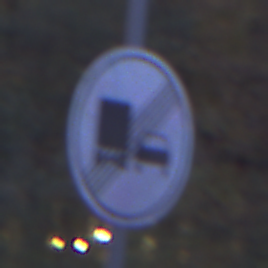
Verkehrszeichen: EndeUeberholverbotKraftfahrzeuge
Umgebung: Outdoor, Suburban
Tageszeit: Night
Wetter: PartlyCloudy
Licht: Artificial
Jahreszeit: NotSpecified
Kontrast: LowContrast